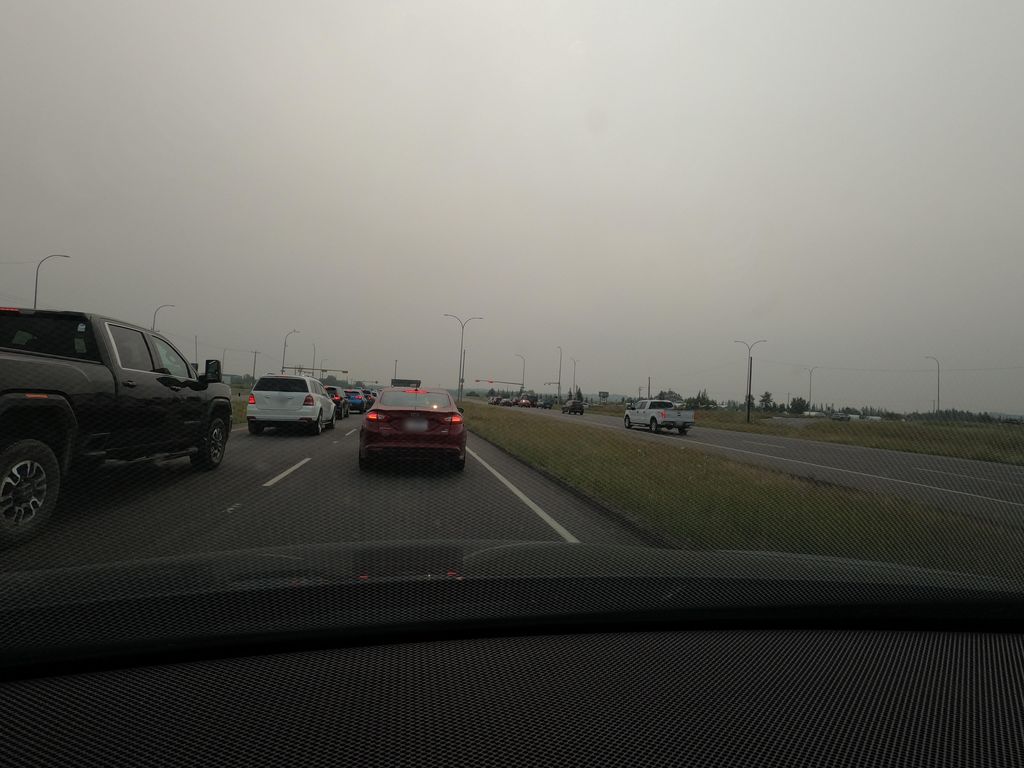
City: calgary